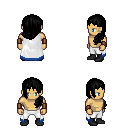
a pixel art fantasy rpg character, male body template, human, tanned skin, white trimmed cape, white pants, black left-swept hairstyle, leather bracers, black shoes, four views (front, back, left, right), 2x2 character sprite sheet, small pixel art, hard edges, no anti-aliasing